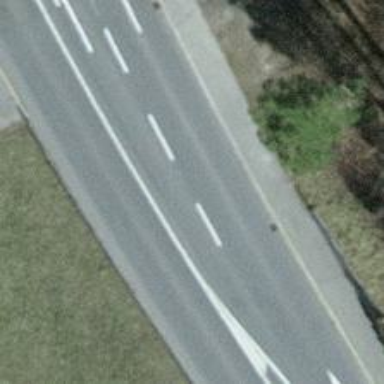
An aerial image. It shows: Secondary road with asphalt surface. The right sidewalk also has asphalt surface.